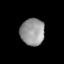
Tissue: lung
Cell type: Endothelial cells
Senescence score: 0.5443
Nuclear area (px): 631
Mean DAPI intensity: 151.732